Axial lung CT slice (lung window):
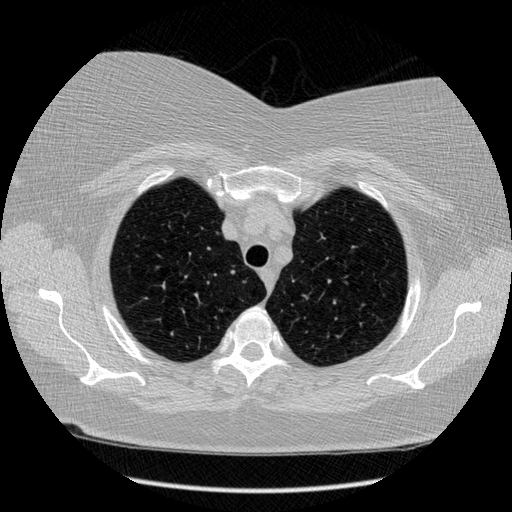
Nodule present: no